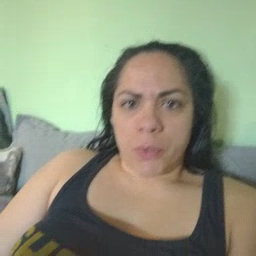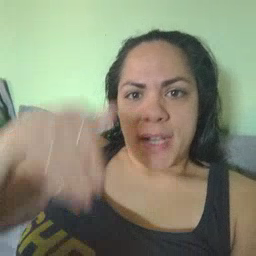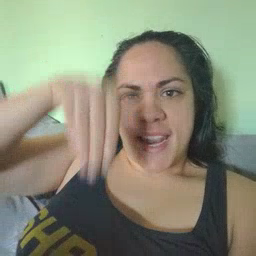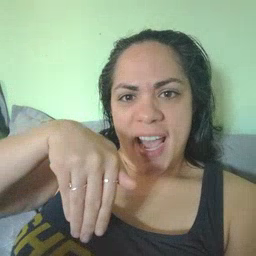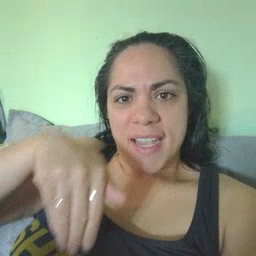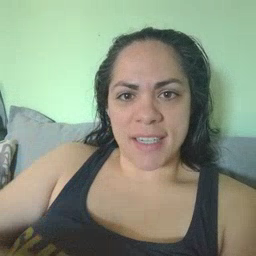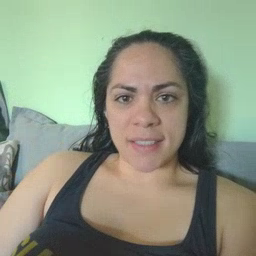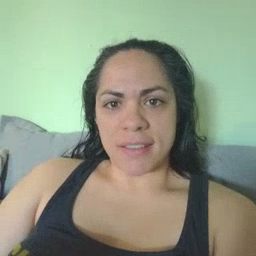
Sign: night